Question: I have the following tag in some cq5 dialog.xml:
'''
<text jcr:primaryType="cq:Widget" fieldLabel="label" name="./text"
maxLength="150" xtype="textfield" value ="This text has to be displayed in the input field"/>
'''
Now when I call the dialog, I expect to see the following:

but the Inputfiled is empty :(
Any Idea?
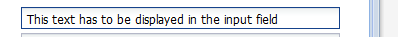
Answer: Use 'defaultValue' property:
'''
<text
jcr:primaryType="cq:Widget"
fieldLabel="label"
name="./text"
maxLength="150"
xtype="textfield"
defaultValue="This text has to be displayed in the input field" />
'''
More info can be found on the <URL> documentation.